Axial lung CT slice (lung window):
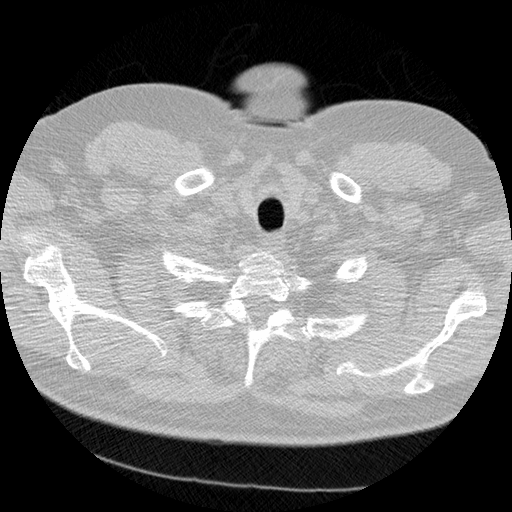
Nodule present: no